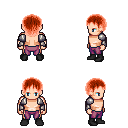
a pixel art fantasy rpg character, male body template, human, light skin, steel arm armor, magenta pants, red plain hairstyle, black shoes, four views (front, back, left, right), 2x2 character sprite sheet, small pixel art, hard edges, no anti-aliasing